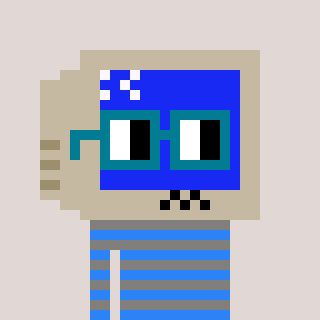
a pixel art character with square dark green glasses, a old monitor-shaped head and a bluegrey-colored body on a warm background